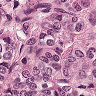
Metastatic tissue present: yes